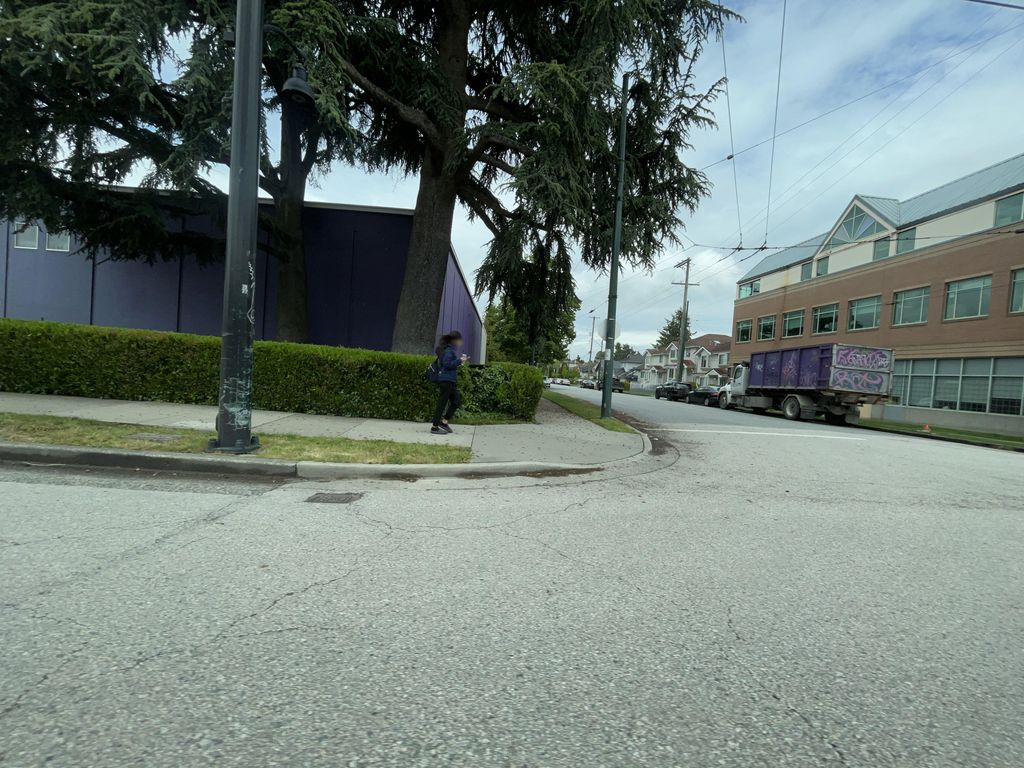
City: vancouver